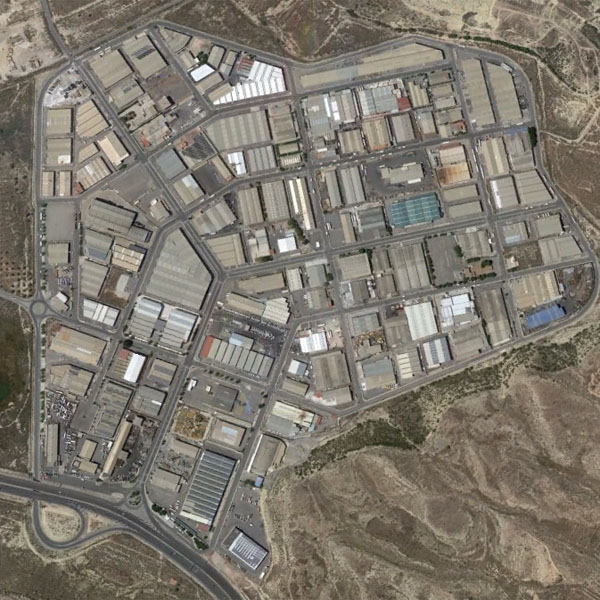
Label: Industrial